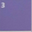
Piece: xx